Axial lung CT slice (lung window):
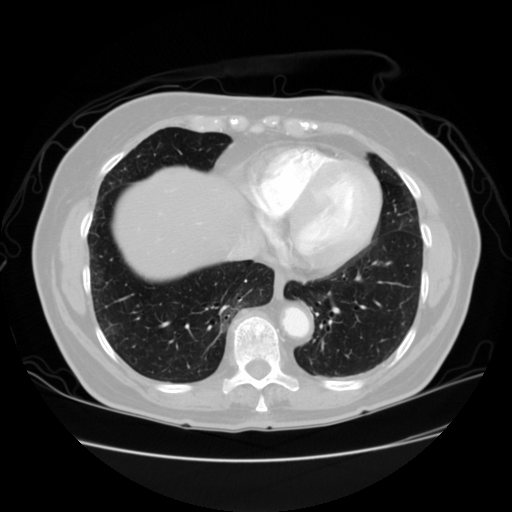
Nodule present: no